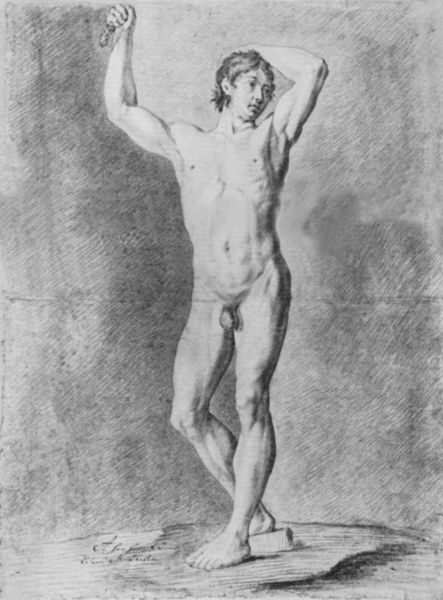
Titel: Männlicher Akt
Künstler: Caspar David Friedrich
Standort: Kobenhavn
Institution: Kunstakademiets Bibliothek
Schlagwörter: akt, hand, haut, kopf, körper, mann, meer, nackt, schatten, weiß, fluss, brust, grau, hintergrund, licht, schwarz, skizze, vordergrund, zeichnung, blick, jung, arm, arme, augen, gesicht, halten, mensch, stehen, stein, signatur, gewässer, boden, haare, pose, stehend, decke, frontal, gebeugt, kontrast, skulptur, beine, schwanz, bein, füße, schrift, welle, wellen, papier, modell, haltung, studie, schattierung, schattierungen, strom, muskeln, atelier, quaste, nabel, bauch, kontrapost, plastik, bauchnabel, geschlecht, knie, model, schenkel, waden, striche, oben, muskulös, adam, barfuss, nacktheit, penis, tusche, antike, burg, kohle, ideal, nackig, rippen, torso, plastisch, becken, asien, schwarz weiss, schraffur, radierung, seite, faust, strich, asiatisch, peitsche, schraffiert, bleistift, grauabstufungen, posieren, rolle, jüngling, halbprofil, sklave, firsur, muskel, achsel, diagonale, abgewendet, stellung, spielbein, standbein, david, drehung, kräftig, schleuder, gestreckt, lenden, akademie, muskulatur, proportionen, erhobener arm, adonis, hoden, spannung, glied, achseln, athletisch, gehoben, chinesich, verrenkt, mongolei, anatomiestudie, crayon, faltspur, zeichenstudie, steinschleuder, goliath, eunuch, über, kastrat, entmannt, posiert, muskelös, kt, gebugt, spielbaein, schwanzlos